Question: I want to have a green "OK" button and a red "Cancel" button in my app. The red one would look like:

I wonder if this can be done programmatically instead of taking screenshot -> photoshop crops -> set as a custom button in IB
Thanks!
Leo
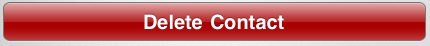
Answer: I like Jeff LaMarche's <URL> library for this sort of thing.